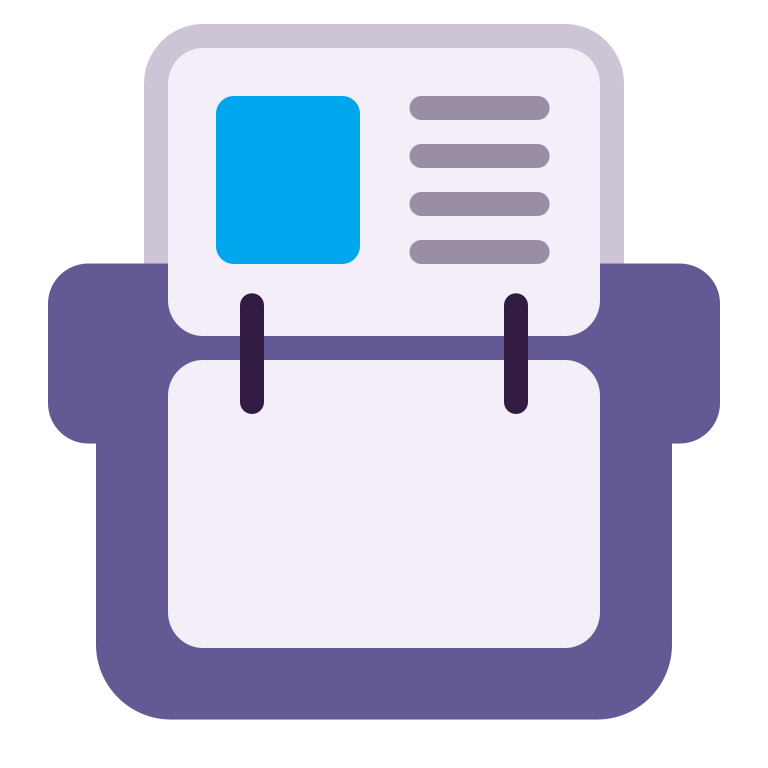
card index flat